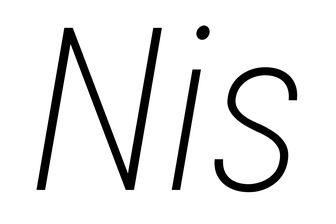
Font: Roboto-Italic_Condensed_ExtraLight_Italic